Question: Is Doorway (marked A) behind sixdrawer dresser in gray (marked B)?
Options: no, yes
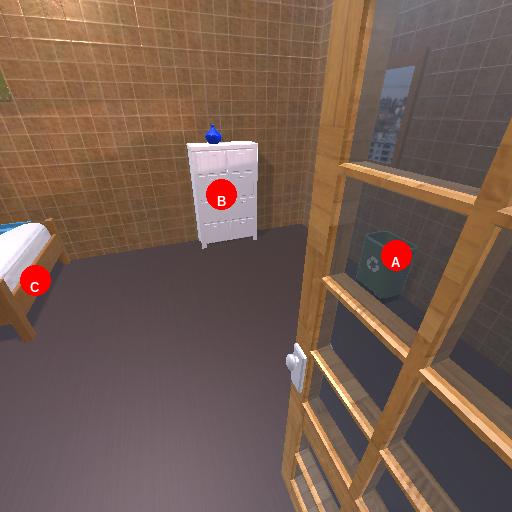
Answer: no